Электрическая цепь, представляющая собой треугольную призму с~диагоналями в~боковых гранях~(см. рисунок), состоит из~проводников с~одинаковым сопротивлением~$R~=~12~Ом$ независимо от их длины.
Определите сопротивление цепи между узлами: 1)~$A$~и~$A_1$; 2)~$C$~и~$A_1$.
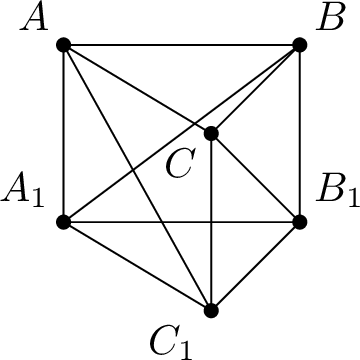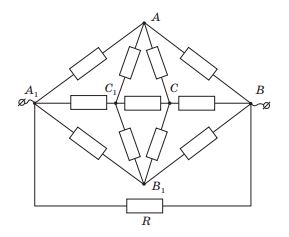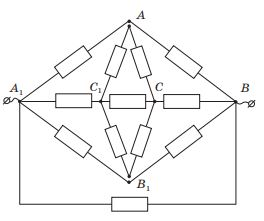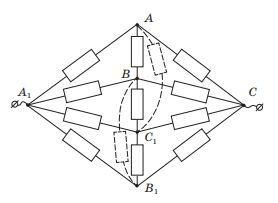
Решение: $1)$ При подключении к~узлам~$A$ и~$A_1$ эквивалентная схема имеет вид~(см. рисунок ниже)  Разорвав узлы~$A$ и $B_1$, получим схему~(см. рисунок ниже), которая сводится к~системе элементарных параллельных и~последовательных соединений резисторов.  $$ \frac{1}{R_{AB_1}}=\frac{1}{R}+\frac{2}{2R}+\frac{1}{2R+\frac{R}{2}}. $$ Откуда $R_{AA_1}=\frac{5}{12}R=5~Ом.$ $2)$ При подключении к~узлам~$C$ и~$A_1$ эквивалентная схема представляет собой сбалансированный мост~(см. рисунок ниже).  Токи через резисторы, подсоединенные между узлами~$A$, $B$, $C_1$, $B_1$ не~идут, и~$R_{CA_1}=\frac{1}{2}R=6~Ом$.
Ответ: $$R_{AA_1}=\frac{5}{12}R=5~Ом.$$ $$R_{CA_1}=\frac{1}{2}R=6~Ом.$$
Темы:
T, Электричество, Расчет сложных цепей, Всероссийские, Электрические цепи, Цепь с резистором